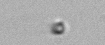
Label: nanoplankton_mix